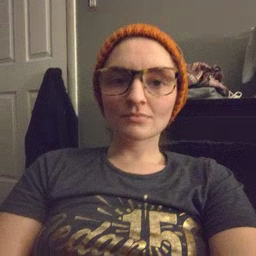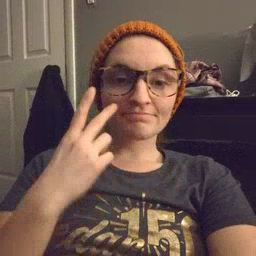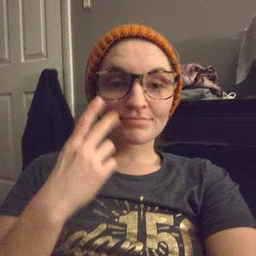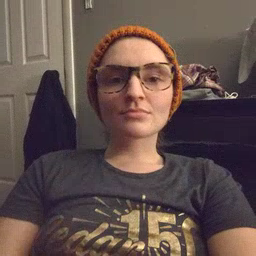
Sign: see